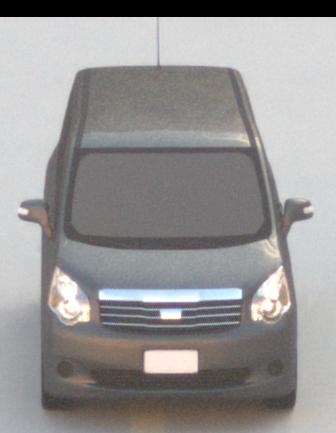
Make: Toyota
Model: Noah
Detailed model: Voxy R70G
Model produced from: 2007
Model produced until: 2013
Doors: 5
Color: gray
Road condition: dry road
Daytime: sunrise or sunset
Contrast: low contrast